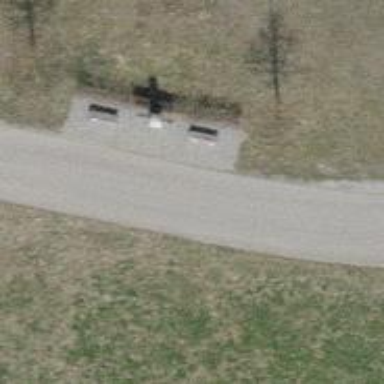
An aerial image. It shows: Bench.